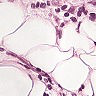
Metastatic tissue present: yes